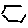
Label: hexagon